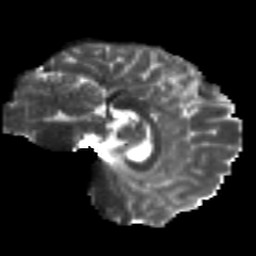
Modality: T2w
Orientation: sagittal
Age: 20
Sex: male
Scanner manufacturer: siemens
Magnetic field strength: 3 T
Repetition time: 8.8 s
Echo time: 0.085 s